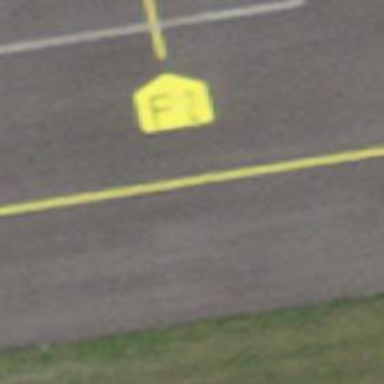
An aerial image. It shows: Image of taxiway at airport.